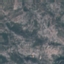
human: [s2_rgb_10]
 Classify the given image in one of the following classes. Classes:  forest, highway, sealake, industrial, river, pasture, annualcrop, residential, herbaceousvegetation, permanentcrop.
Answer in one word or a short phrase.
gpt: HerbaceousVegetation